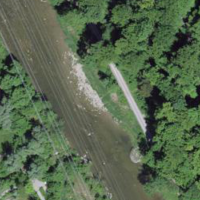
EUNIS habitat code: 41
Species observed at this site:
Aruncus dioicus
Calopteryx splendens
Calopteryx virgo